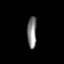
Tissue: lung
Cell type: Smooth muscle cells
Senescence score: 0.5839
Nuclear area (px): 292
Mean DAPI intensity: 131.908